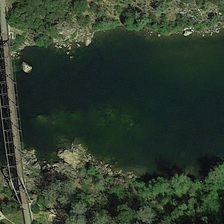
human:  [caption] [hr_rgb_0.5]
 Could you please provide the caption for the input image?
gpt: one side of the bridge is the city, the other side is a green area .

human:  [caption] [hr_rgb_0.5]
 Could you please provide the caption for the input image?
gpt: a bridge is over a green river with many green trees in two sides .

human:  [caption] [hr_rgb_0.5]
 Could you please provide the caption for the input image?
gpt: a bridge is over a green river with many green trees in two sides .

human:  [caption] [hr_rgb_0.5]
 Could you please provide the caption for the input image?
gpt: a bridge connects the two sides of the river .

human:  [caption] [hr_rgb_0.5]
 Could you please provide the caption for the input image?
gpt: a bridge connects the two sides of the river .